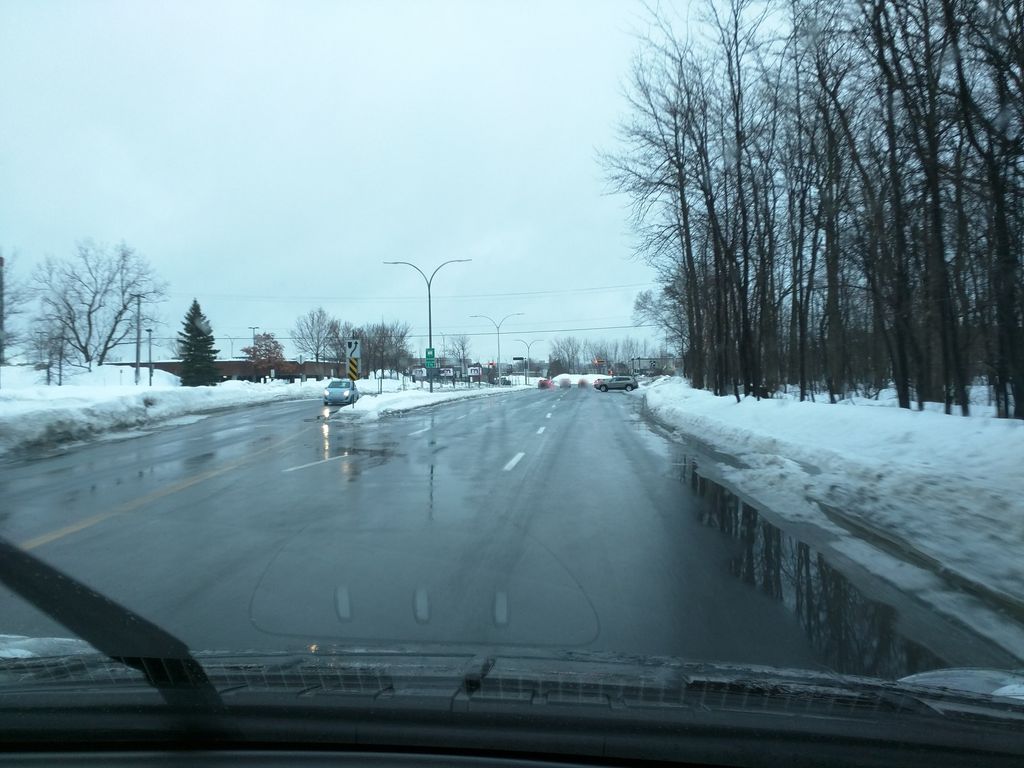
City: montreal